Question: Problem is when I try to load GPX file while developing android app and load file by "Load GPX" I push it and after selecting proper file nothing happens later. Where could be the problem?
Example files:
'''
<?xml version="1.0" encoding="UTF-8"?>
<gpx
version="1.0"
creator="GPSBabel - http://www.gpsbabel.org"
xmlns:xsi="http://www.w3.org/2001/XMLSchema-instance"
xmlns="http://www.topografix.com/GPX/1/0"
xsi:schemaLocation="http://www.topografix.com/GPX/1/0 http://www.topografix.com/GPX/1/0/gpx.xsd">
<time>2013-10-27T21:12:32Z</time>
<bounds minlat="54.347790000" minlon="18.519200000" maxlat="54.382660000" maxlon="18.644040000"/>
<trk>
<name>05.05.2013</name>
<trkseg>
<trkpt lat="54.349850000" lon="18.627770000">
<ele>23.000000</ele>
</trkpt>
</trkseg>
</trk>
</gpx>
'''
SECOND:
'''
<?xml version="1.0"?>
<gpx
version="1.0"
creator="ExpertGPS 1.1 - http://www.topografix.com"
xmlns:xsi="http://www.w3.org/2001/XMLSchema-instance"
xmlns="http://www.topografix.com/GPX/1/0"
xsi:schemaLocation="http://www.topografix.com/GPX/1/0 http://www.topografix.com/GPX/1/0/gpx.xsd">
<time>2002-02-27T17:18:33Z</time>
<bounds minlat="42.401051" minlon="-71.126602" maxlat="42.468655" maxlon="-71.102973"/>
<wpt lat="42.438878" lon="-71.119277">
<ele>44.586548</ele>
<time>2001-11-28T21:05:28Z</time>
<name>5066</name>
<desc><![CDATA[5066]]></desc>
<sym>Crossing</sym>
<type><![CDATA[Crossing]]></type>
</wpt>
'''
THIRD
'''
<?xml version="1.0" encoding="utf-8" standalone="yes"?>
<gpx
version="1.0"
creator="ExpertGPS 1.1.1 - http://www.topografix.com"
xmlns:xsi="http://www.w3.org/2001/XMLSchema-instance"
xmlns="http://www.topografix.com/GPX/1/0"
xmlns:topografix="http://www.topografix.com/GPX/Private/TopoGrafix/0/1"
xsi:schemaLocation="http://www.topografix.com/GPX/1/0 http://www.topografix.com/GPX/1/0/gpx.xsd http://www.topografix.com/GPX/Private/TopoGrafix/0/1 http://www.topografix.com/GPX/Private/TopoGrafix/0/1/topografix.xsd">
<number numpoints="23" numwpts="2"></number>
<wpt lat="35952967" lon="-83929158" description="Construction"></wpt>
<wpt lat="35955038" lon="-83929126" description="Heavy traffic"></wpt>
<trk>
<trkseg>
<trkpt lat="35956445" lon="-83925379" grade="1"></trkpt>
<trkpt lat="35956567" lon="-83925450" grade="1"></trkpt>
</trkseg>
</trk>
</gpx>
'''
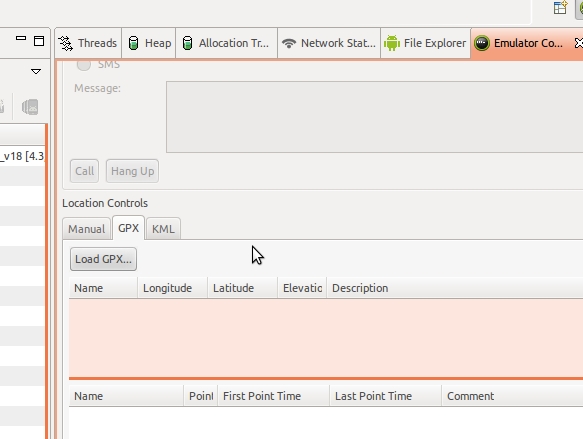
Answer: The sollution for that is to use new gpx version '<gpx version="1.1" >', which I found the only one working.